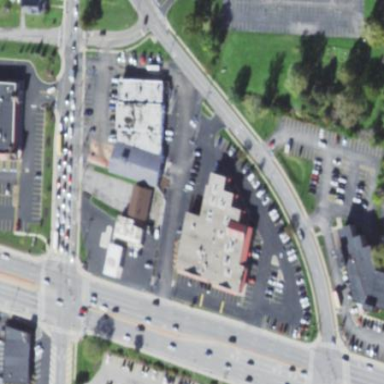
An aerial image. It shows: Parking area with asphalt surface.